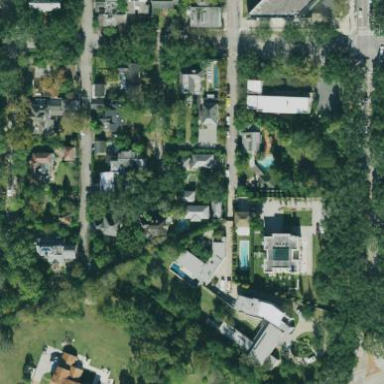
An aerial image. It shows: Residential area within neighborhood.